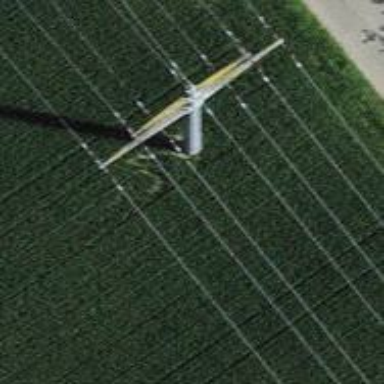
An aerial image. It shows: Power line with three cables.